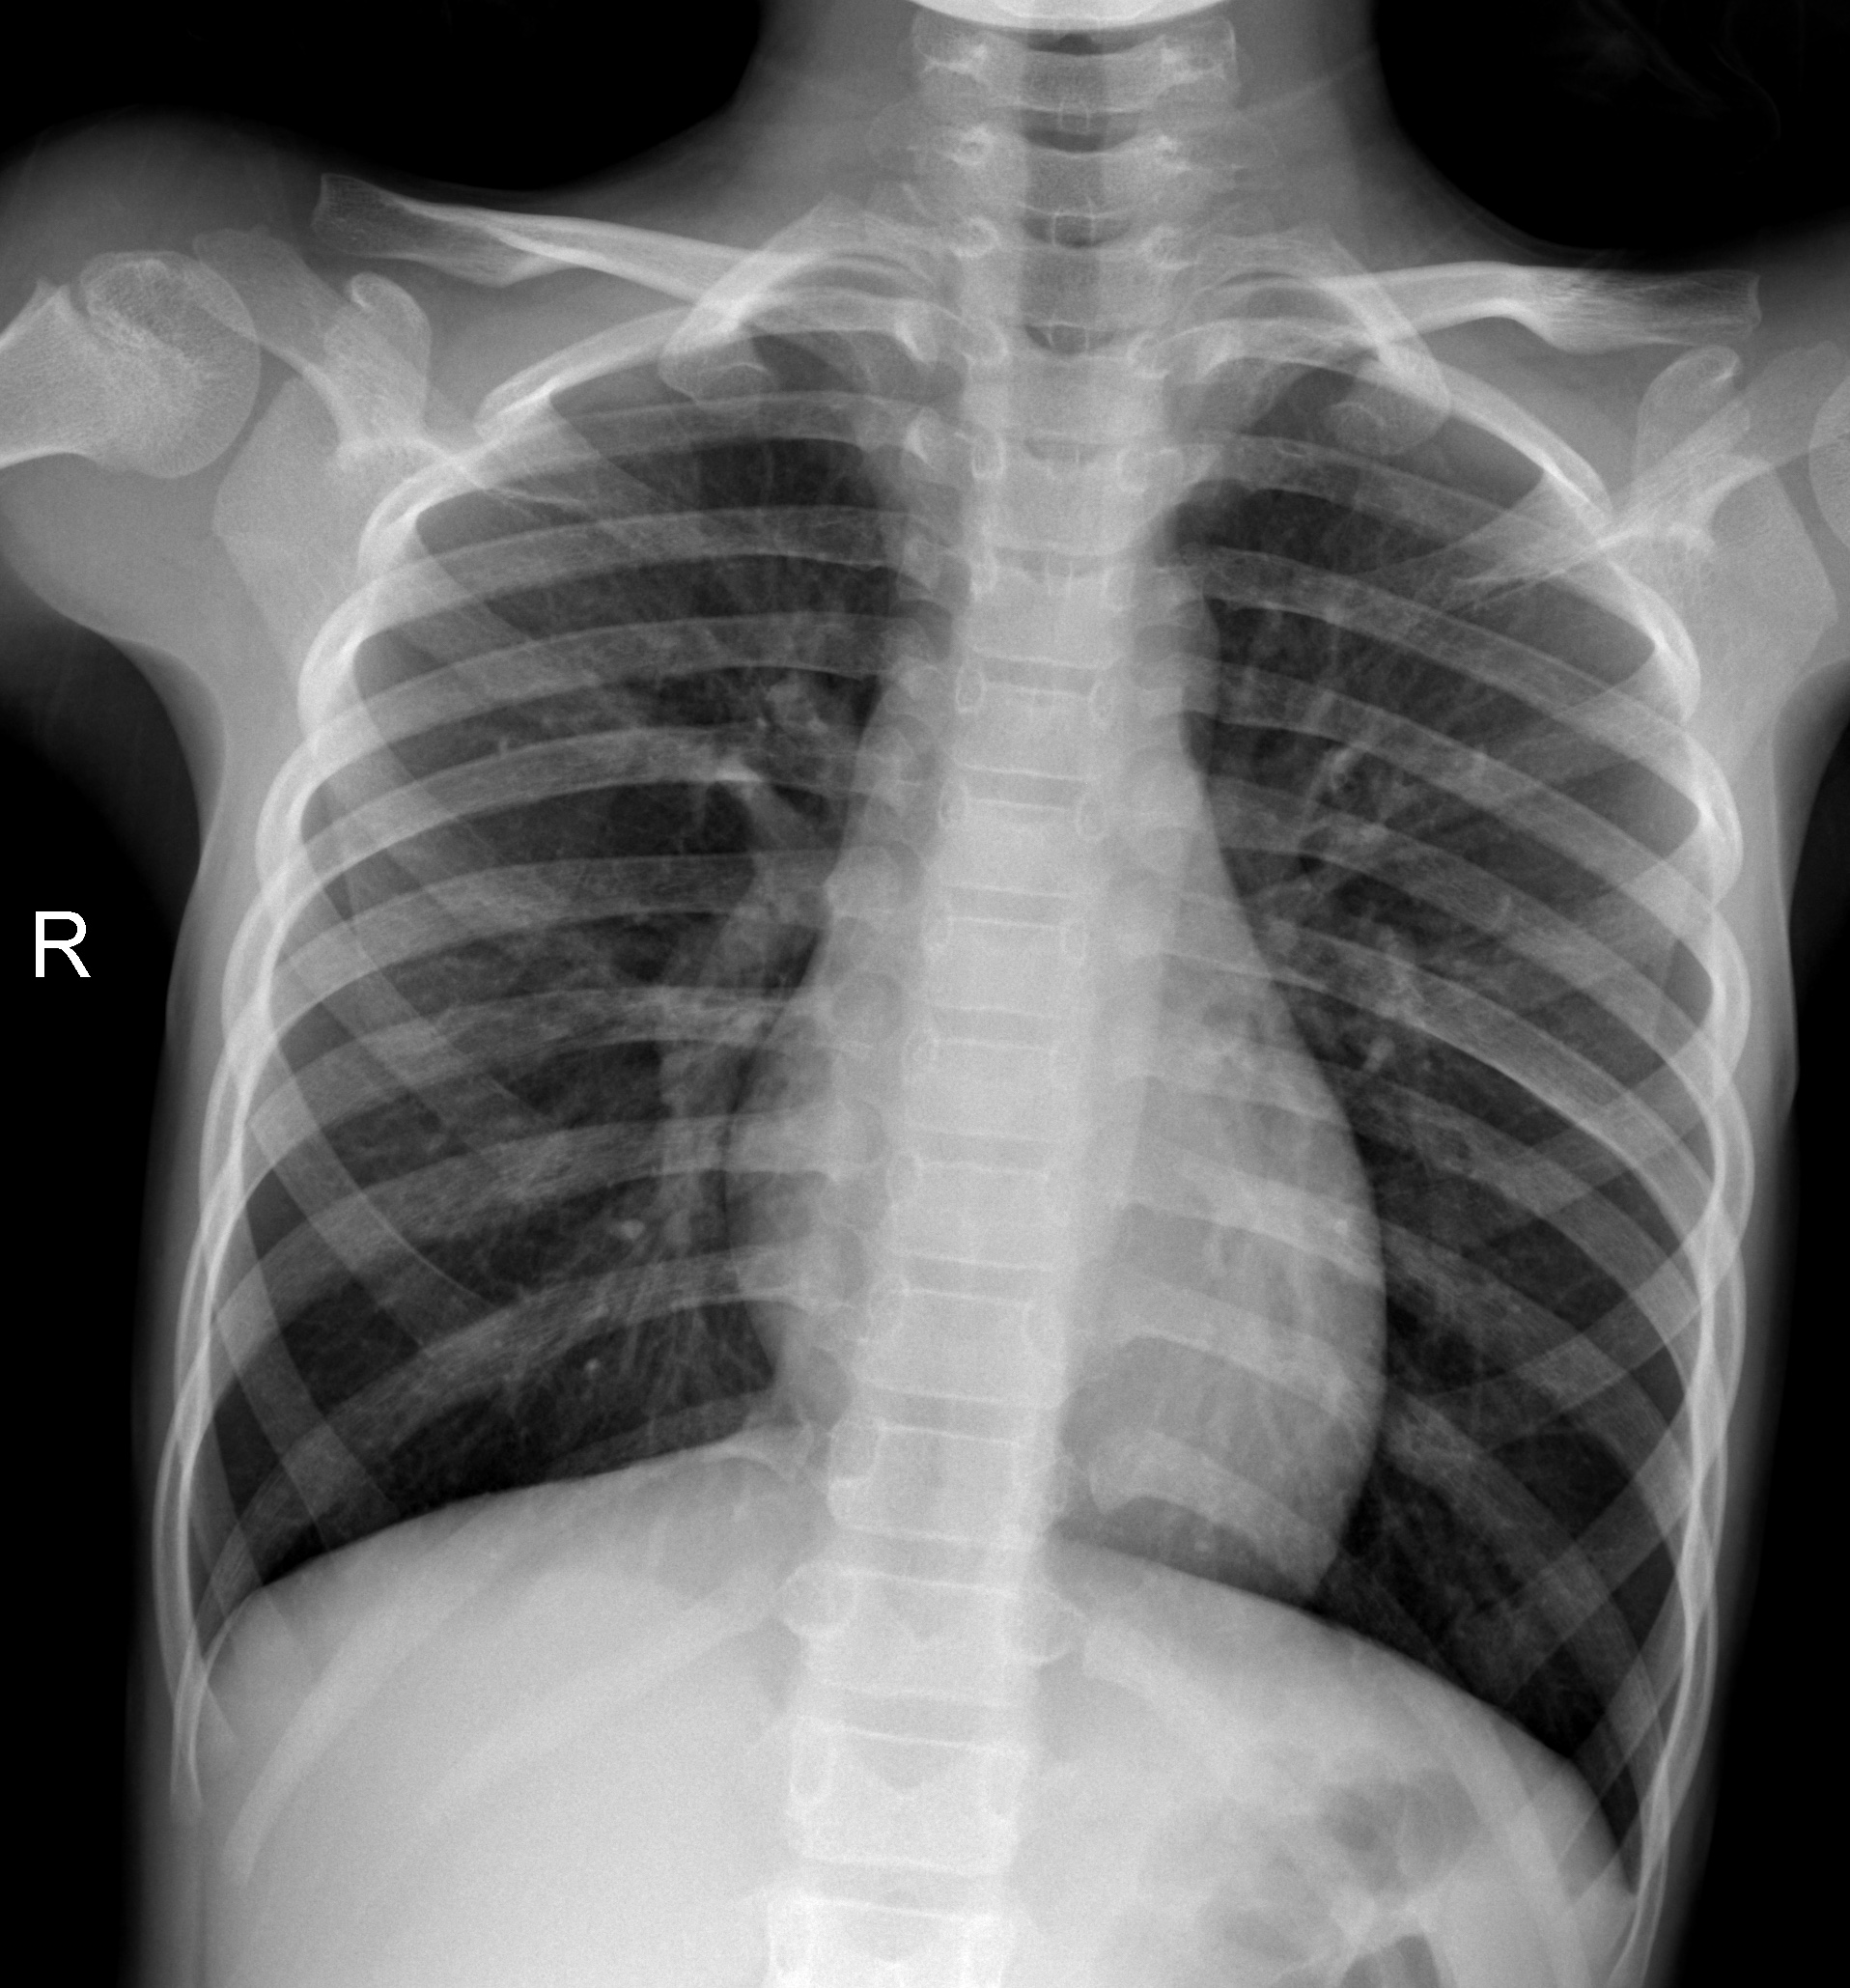
Diagnosis: NORMAL